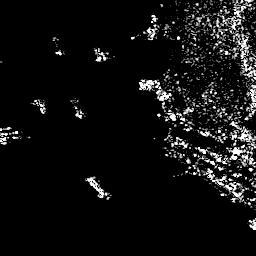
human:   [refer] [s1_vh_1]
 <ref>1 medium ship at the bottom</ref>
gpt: <box>[[32, 68, 43, 78, 0]]</box>

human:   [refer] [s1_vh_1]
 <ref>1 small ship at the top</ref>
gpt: <box>[[34, 16, 42, 23, 0]]</box>

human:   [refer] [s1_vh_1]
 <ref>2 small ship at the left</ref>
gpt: <box>[[11, 36, 18, 44, 0]], [[25, 37, 33, 46, 0]]</box>